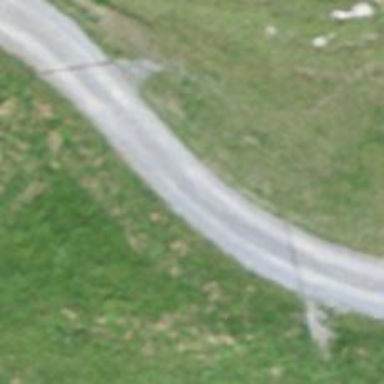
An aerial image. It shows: Gravel service road.